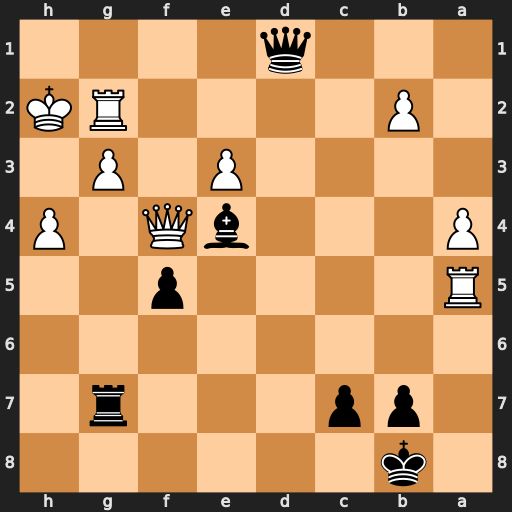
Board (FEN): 1k6/1pp3r1/8/R4p2/P3bQ1P/4P1P1/1P4RK/3q4
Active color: b
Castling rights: -
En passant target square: -
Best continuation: Bxg2 Kxg2 Qd2+ Qf2 Qxa5